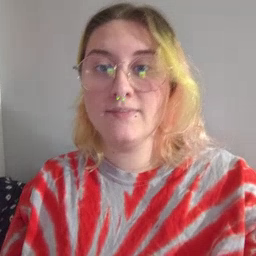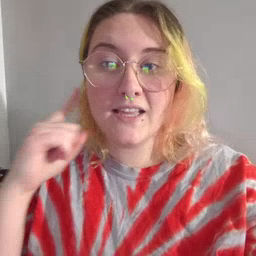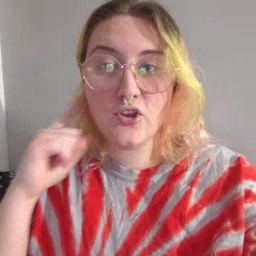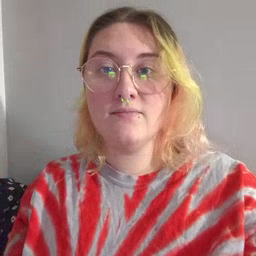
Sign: ear